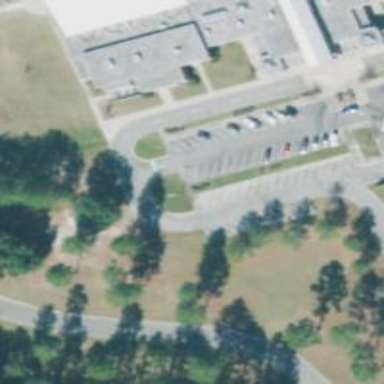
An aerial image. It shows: Parking space is available.